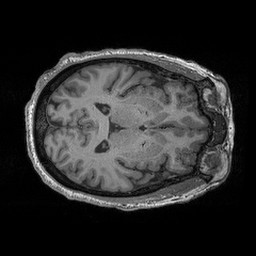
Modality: T1w
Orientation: axial
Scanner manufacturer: siemens
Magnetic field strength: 3 T
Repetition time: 2.3 s
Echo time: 0.00298 s